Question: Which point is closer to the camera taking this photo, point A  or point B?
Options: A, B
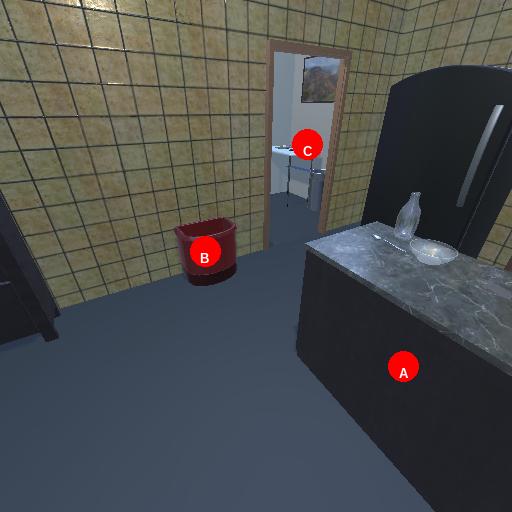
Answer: A